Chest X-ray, AP view. Patient: 67 years old, sex M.
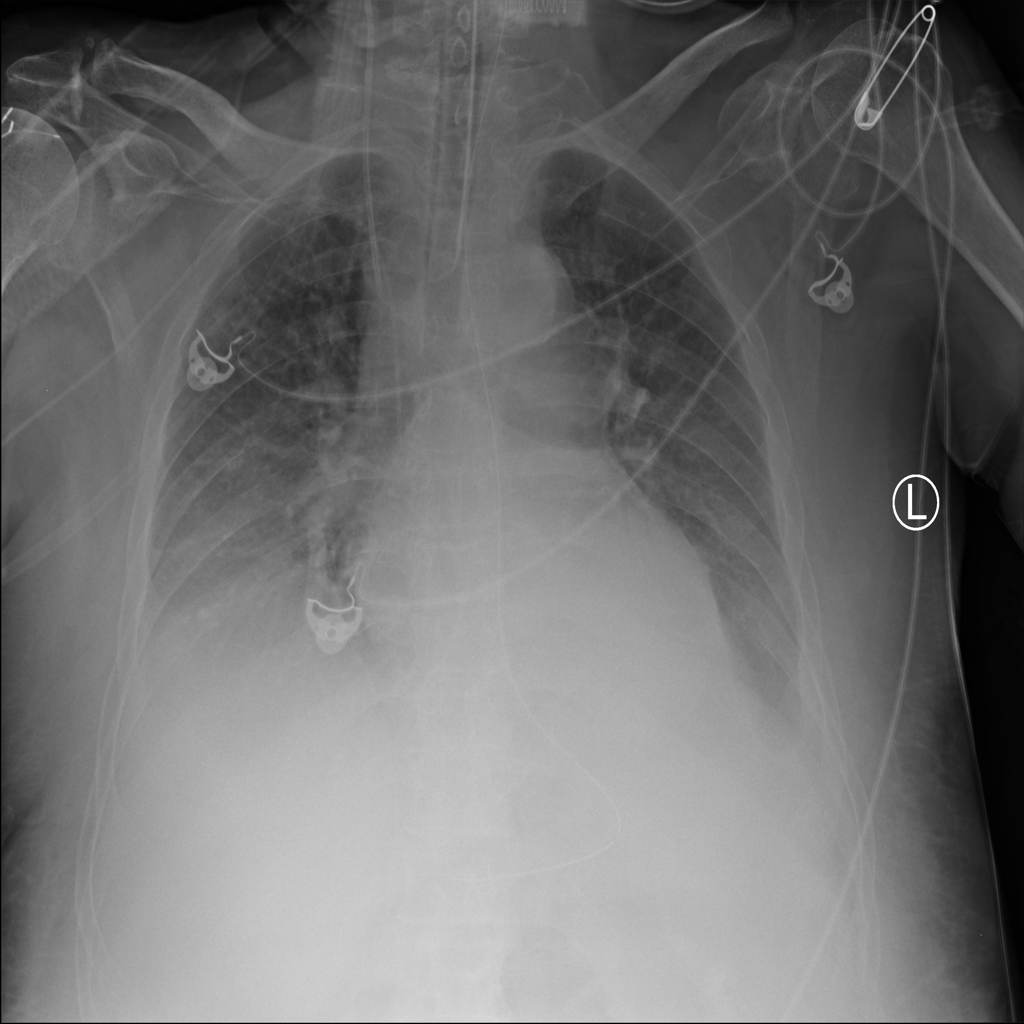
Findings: Consolidation